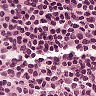
Metastatic tissue present: no